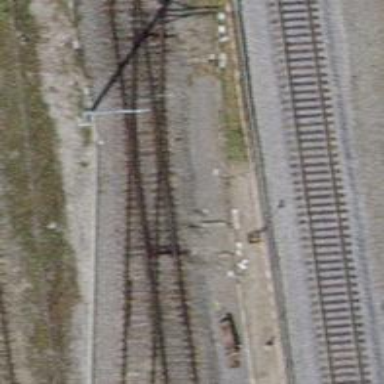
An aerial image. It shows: Railway switch.